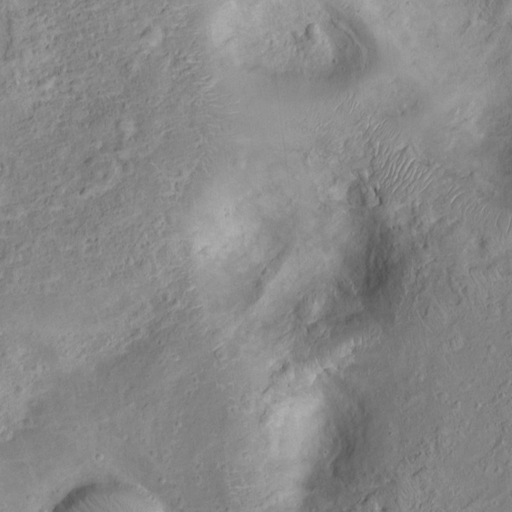
Objects detected: cone, cone